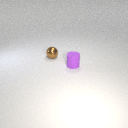
small purple rubber cylinder in front of small brown metal sphere